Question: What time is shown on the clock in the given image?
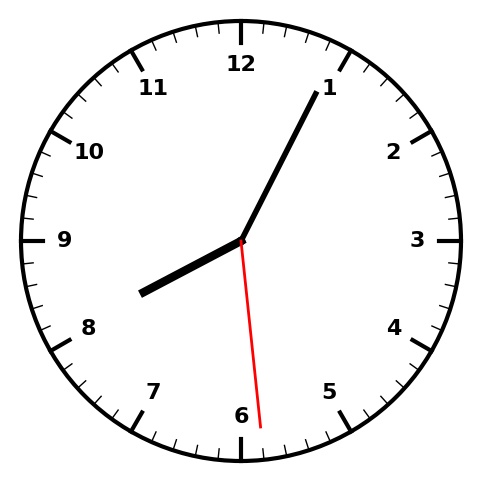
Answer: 08:04:29